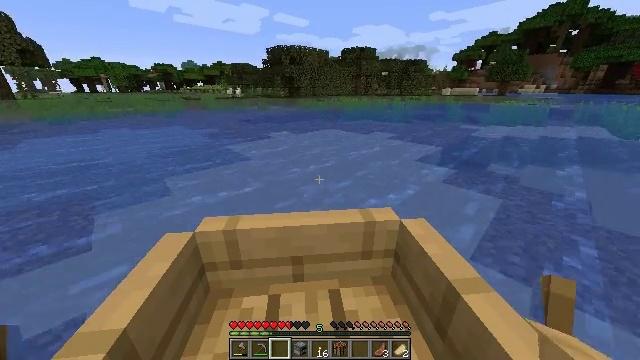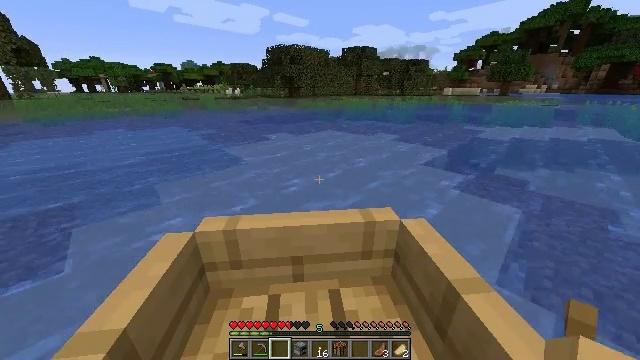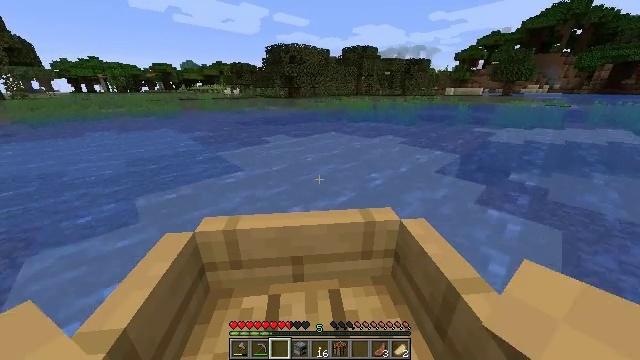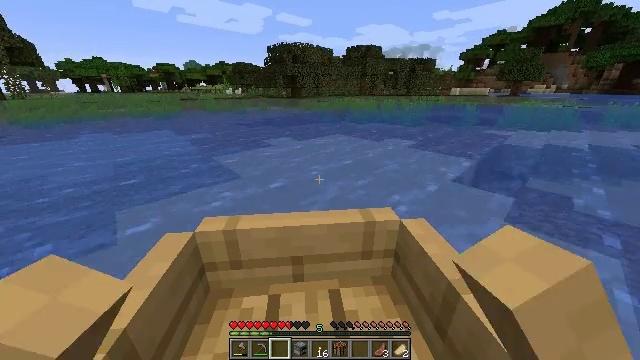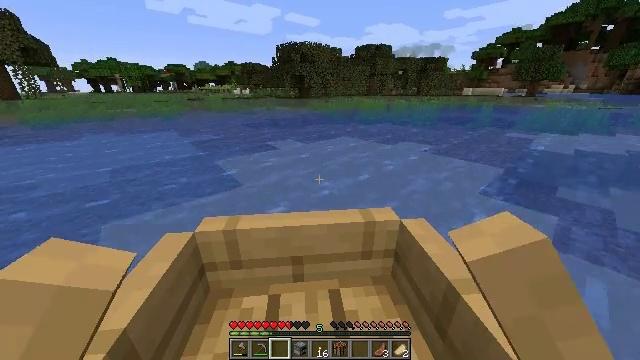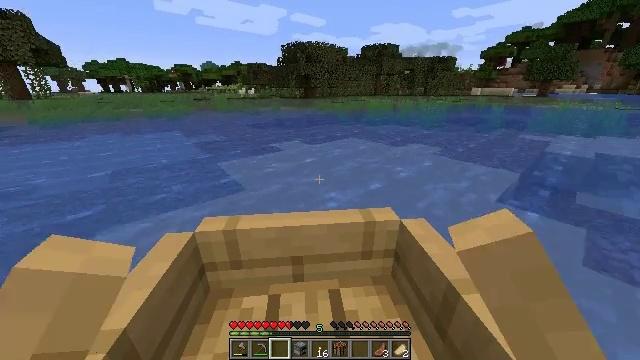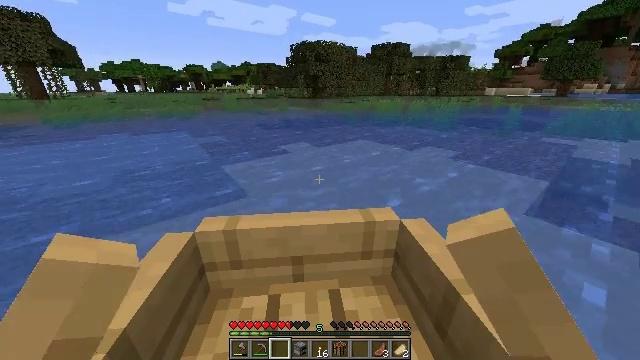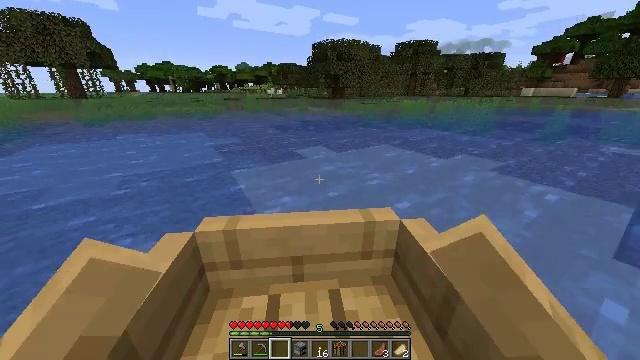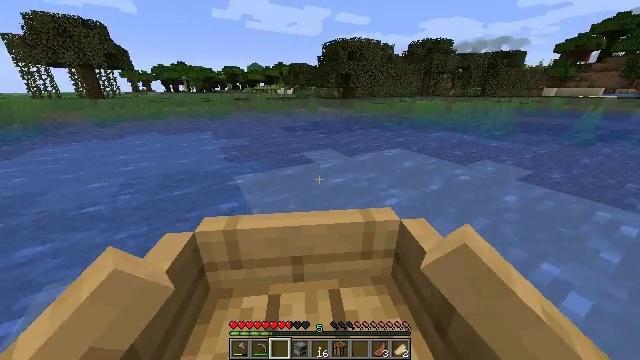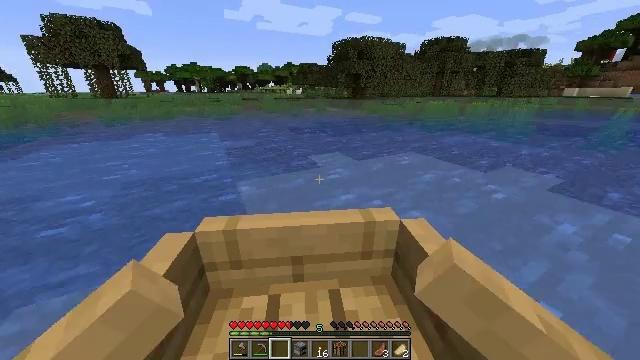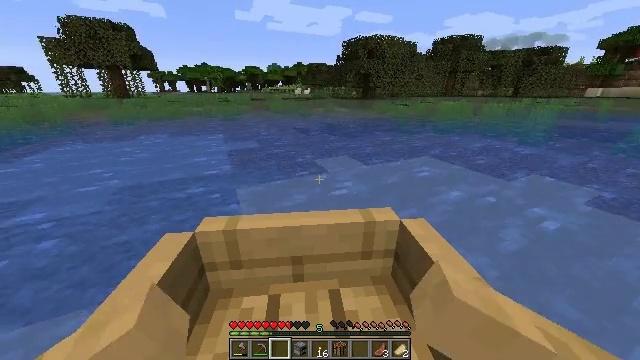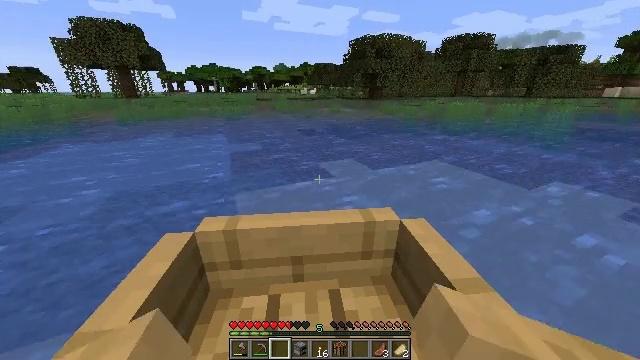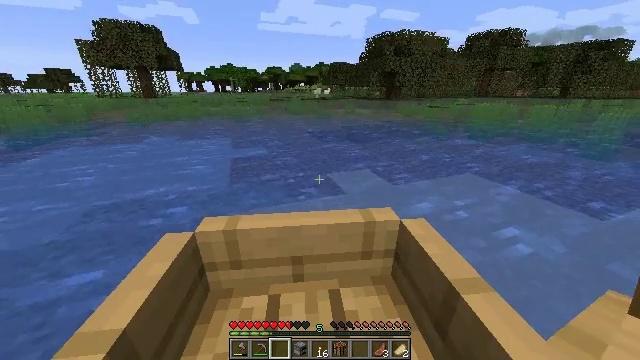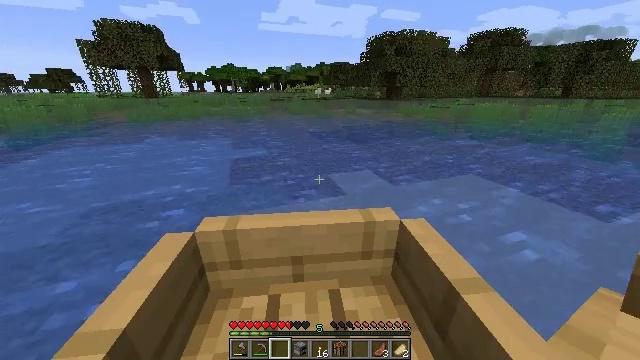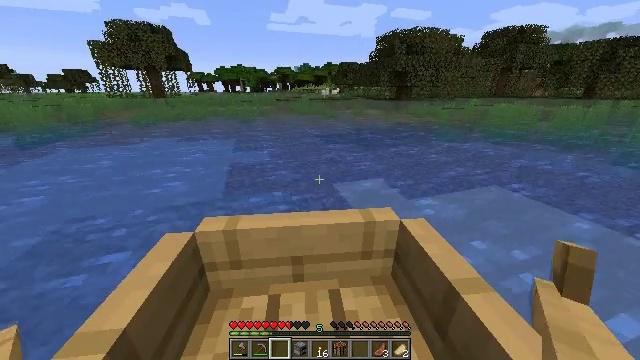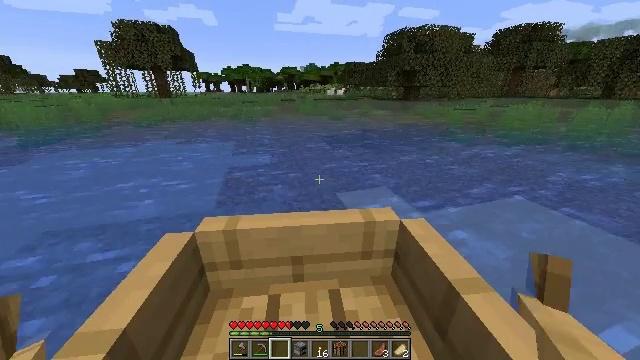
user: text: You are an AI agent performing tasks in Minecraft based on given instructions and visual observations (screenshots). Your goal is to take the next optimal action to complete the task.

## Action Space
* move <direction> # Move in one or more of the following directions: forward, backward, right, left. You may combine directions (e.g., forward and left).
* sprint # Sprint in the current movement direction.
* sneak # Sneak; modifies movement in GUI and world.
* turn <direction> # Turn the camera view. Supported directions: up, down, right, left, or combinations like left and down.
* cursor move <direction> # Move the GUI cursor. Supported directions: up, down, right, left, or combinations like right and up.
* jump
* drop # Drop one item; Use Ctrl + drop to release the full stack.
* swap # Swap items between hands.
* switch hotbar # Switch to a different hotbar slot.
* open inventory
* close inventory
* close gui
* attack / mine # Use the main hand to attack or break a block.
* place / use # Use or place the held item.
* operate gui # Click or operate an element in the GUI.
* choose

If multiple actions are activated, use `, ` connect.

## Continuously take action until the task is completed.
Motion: motion action
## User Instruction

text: Remove a lily pad from the inventory.
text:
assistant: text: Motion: move forward, sprint
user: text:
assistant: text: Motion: move forward and move left, sprint
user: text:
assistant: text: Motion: move forward and move left, sprint
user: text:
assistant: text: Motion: move forward and move left, sprint
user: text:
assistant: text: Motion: move forward and move left, sprint
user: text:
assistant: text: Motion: move forward, sprint
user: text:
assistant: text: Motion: move forward, sprint
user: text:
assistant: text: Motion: move forward, sprint
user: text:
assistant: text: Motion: move forward, sprint
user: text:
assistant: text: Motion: move forward, sprint
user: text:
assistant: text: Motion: move forward, sprint
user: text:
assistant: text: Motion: move forward, sprint
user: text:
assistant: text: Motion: move forward, sprint
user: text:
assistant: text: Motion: move forward, sprint
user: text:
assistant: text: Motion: move forward, sprint
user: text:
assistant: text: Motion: move forward, sprint
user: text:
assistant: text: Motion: move forward, sprint
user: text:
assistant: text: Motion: move forward, sprint
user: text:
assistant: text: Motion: move forward, sprint
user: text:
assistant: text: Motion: move forward, sprint
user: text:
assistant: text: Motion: move forward, sprint
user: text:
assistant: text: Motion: move forward, sprint
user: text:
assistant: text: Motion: move forward, sprint
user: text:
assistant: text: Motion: move forward, sprint
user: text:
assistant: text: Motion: move forward, sprint
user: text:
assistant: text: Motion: move forward, sprint
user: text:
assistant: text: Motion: move forward, sprint
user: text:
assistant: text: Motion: move forward, sprint
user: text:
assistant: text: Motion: move forward, sprint
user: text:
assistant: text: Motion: move forward, sprint